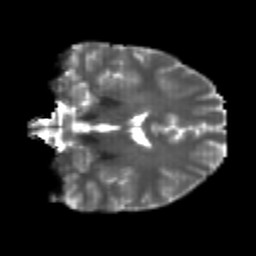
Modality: T2w
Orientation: coronal
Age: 21
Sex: male
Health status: healthy
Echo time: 0.074 s